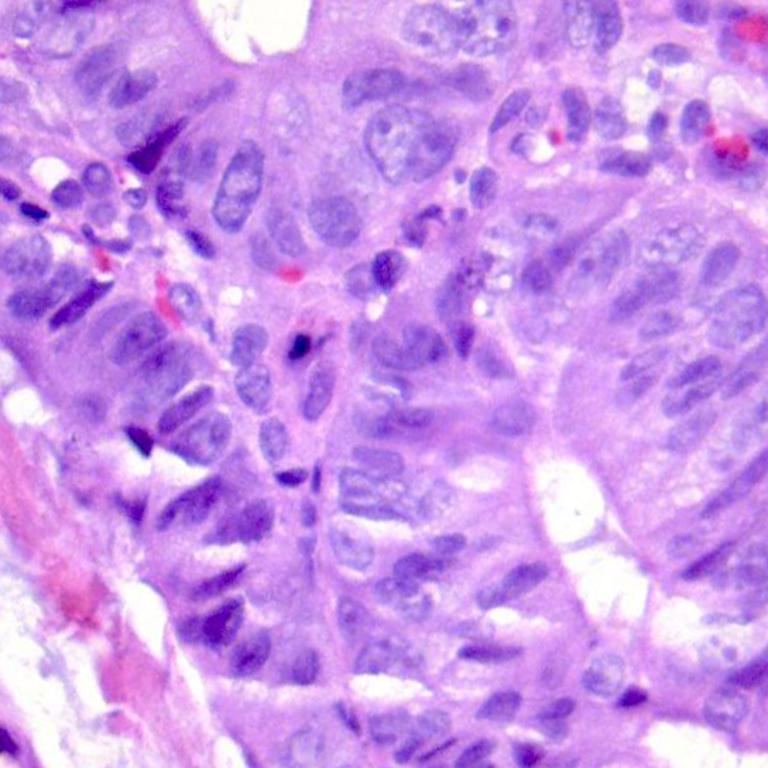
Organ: colon
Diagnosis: adenocarcinomas